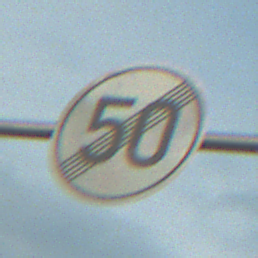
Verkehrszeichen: EndeGeschwindigkeit50
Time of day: SunriseSunset
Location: Outdoor (Nature)
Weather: PartlyCloudy
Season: NotSpecified
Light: Natural